Question: >
<URL>

I'm having a problem that when there is a small amount of content on the page the footer goes up , and when there is a lot of content on the page , the footer is okay because it is in the bottom.
so i written this code in the footer:
'''
position:absolute;bottom:0px;
'''
and now when there is a small amount of content in the page , the footer is okay! but when there is a lot amount of content in the page ,
how can i solve this problem?
thank you in advance.
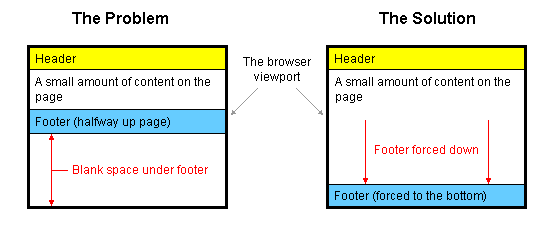
Answer: Footer at bottom:
1. Fixed Footer Height: http://jsfiddle.net/EP6Hn/1/
2. Fixed Footer Height & Vertical Alignment Middle: http://jsfiddle.net/KUEYm/
3. Flexible Footer Height: http://jsfiddle.net/QWb4H/
4. Flexible Footer Height & Vertical Alignment Middle: http://jsfiddle.net/QGFAV/
5. Footer at bottom + PNG background stretches to a height of content: http://jsfiddle.net/EXTyU/